Field crop: tomato
Growth stage: 2
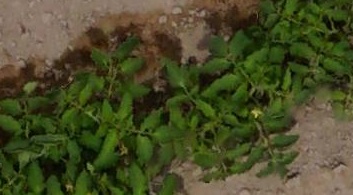
Species: tomato